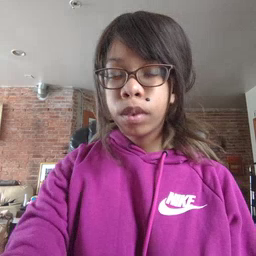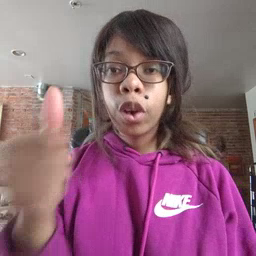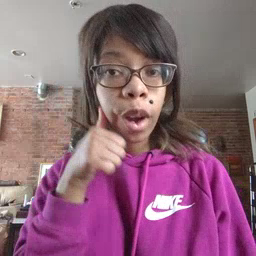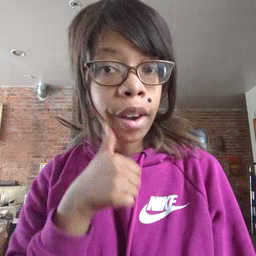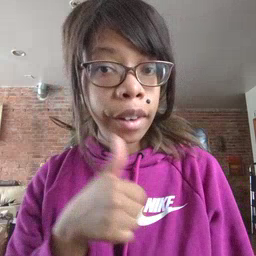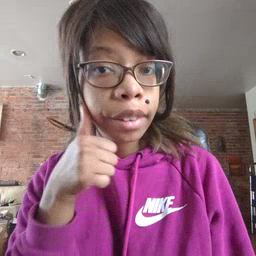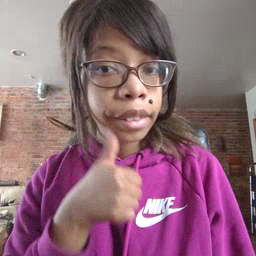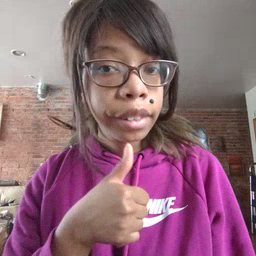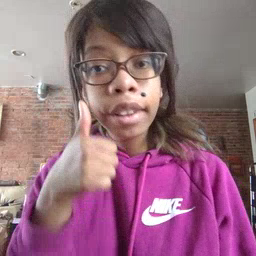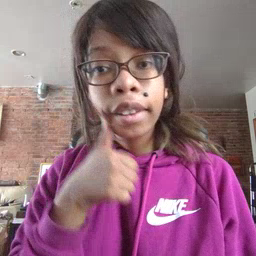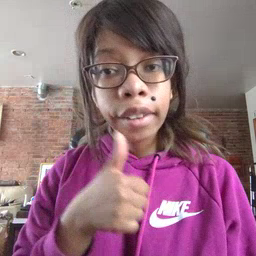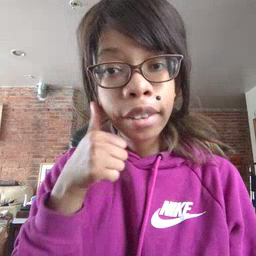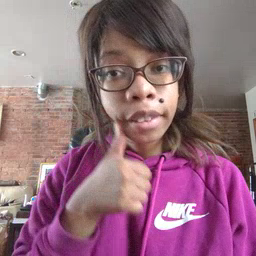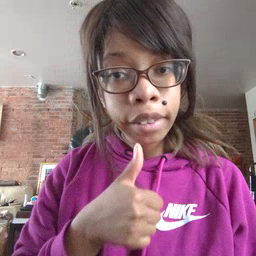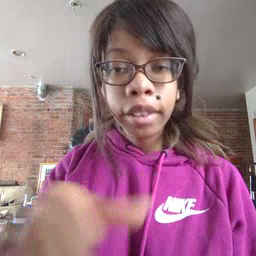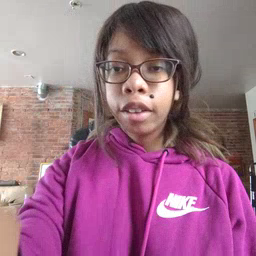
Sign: girl